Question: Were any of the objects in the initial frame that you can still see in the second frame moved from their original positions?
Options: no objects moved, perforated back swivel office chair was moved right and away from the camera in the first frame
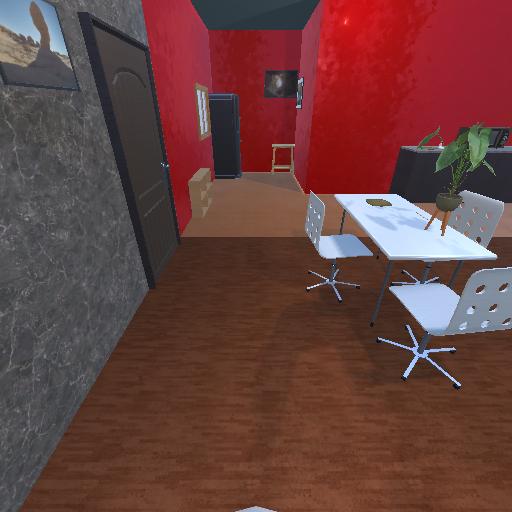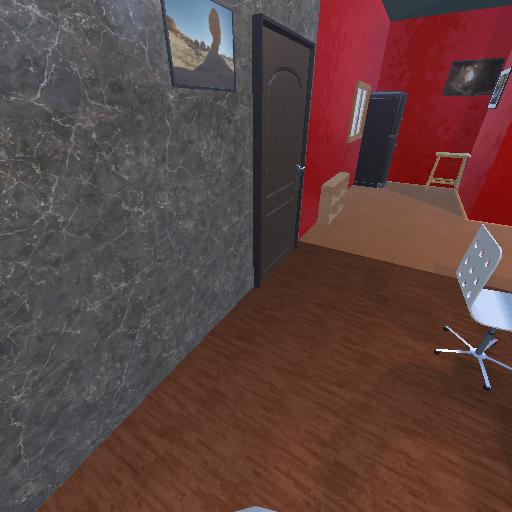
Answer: no objects moved